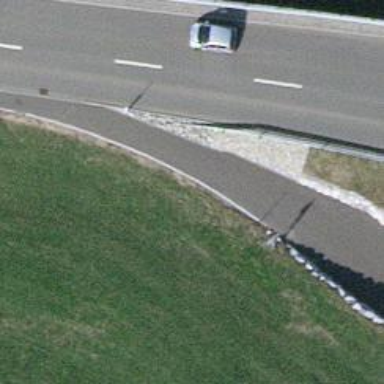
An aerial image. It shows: Bollard barrier.